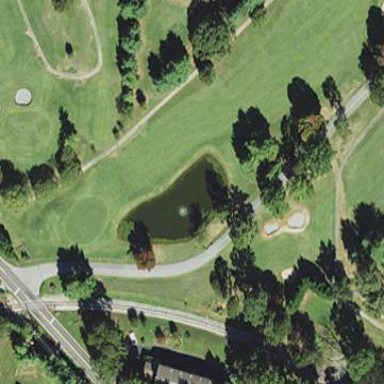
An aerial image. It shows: Scenic view of water hazard on golf course. The natural water feature adds beauty to the landscape.